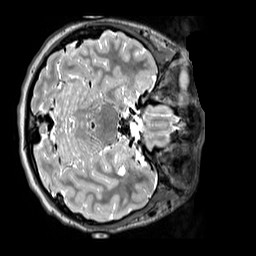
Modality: T2w
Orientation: axial
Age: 12
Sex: female
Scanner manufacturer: siemens
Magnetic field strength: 3 T
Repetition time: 3.2 s
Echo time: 0.408 s